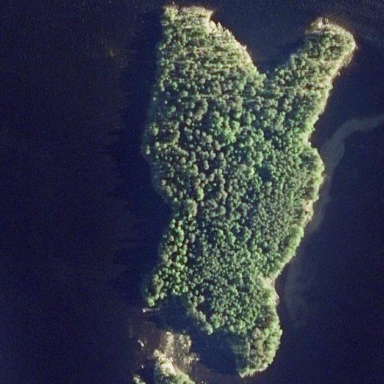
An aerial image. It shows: Islet.